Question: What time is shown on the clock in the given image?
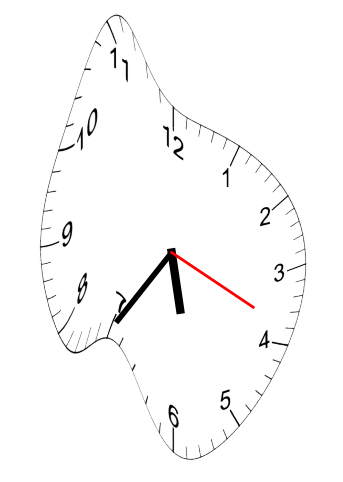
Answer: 05:35:19